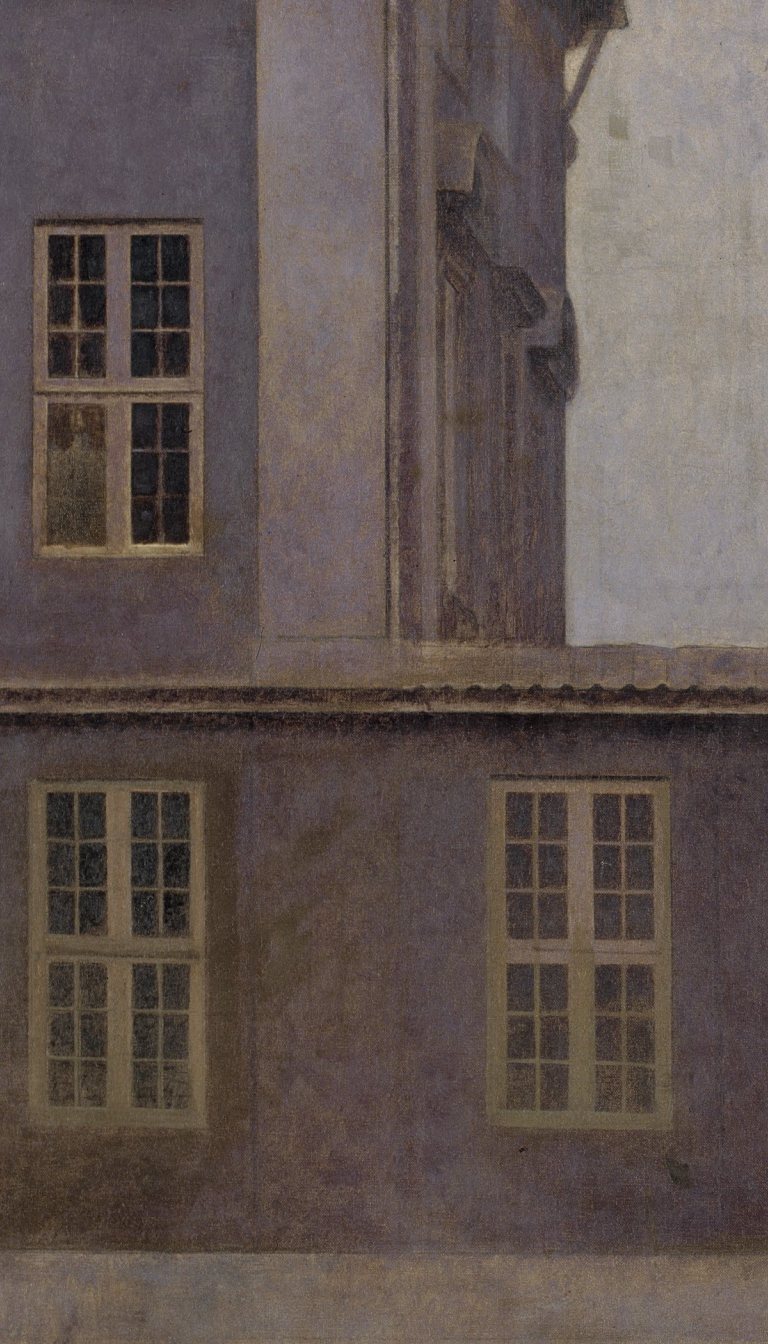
landscape painting, wide, overcast daylight, purple-grey neoclassical building facade with pilaster and windows above wall with two windows below pale sky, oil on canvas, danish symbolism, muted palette